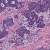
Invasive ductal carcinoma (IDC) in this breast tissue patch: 1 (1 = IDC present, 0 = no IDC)